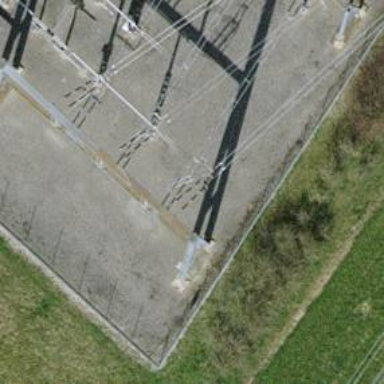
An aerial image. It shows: Bay for power line.